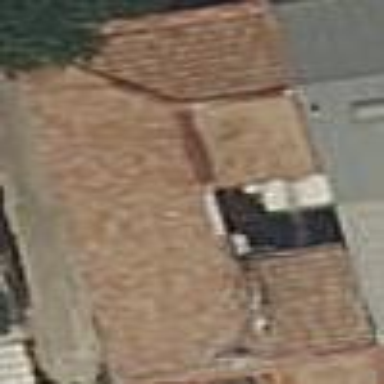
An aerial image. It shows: Terrace building.